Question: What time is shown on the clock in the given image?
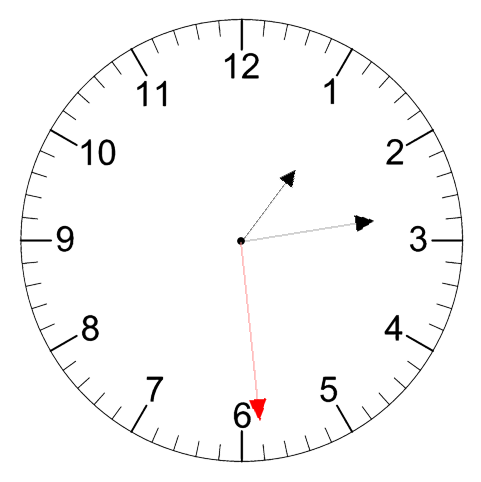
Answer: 01:13:29